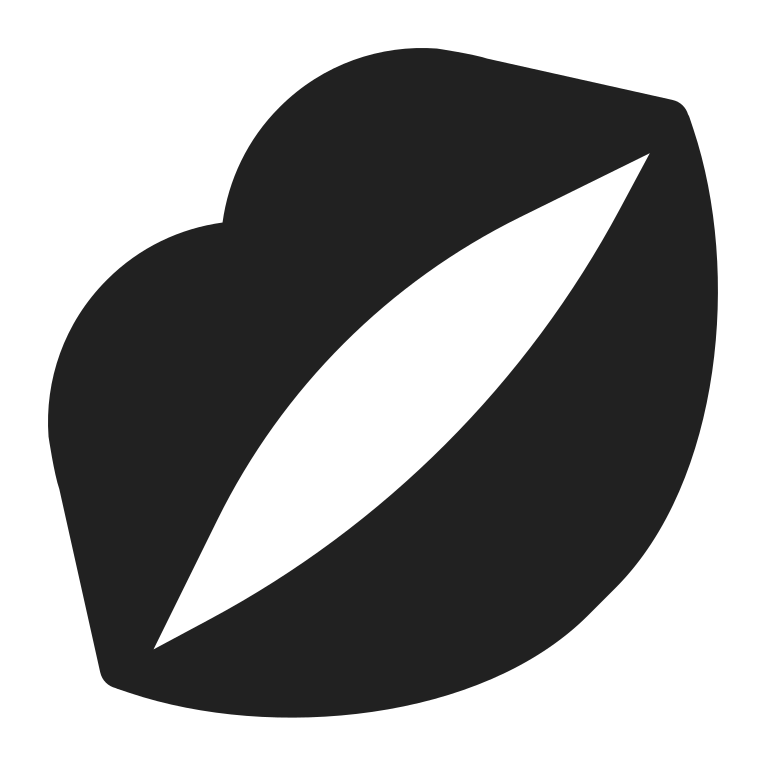
kiss mark high contrast